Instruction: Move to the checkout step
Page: cart
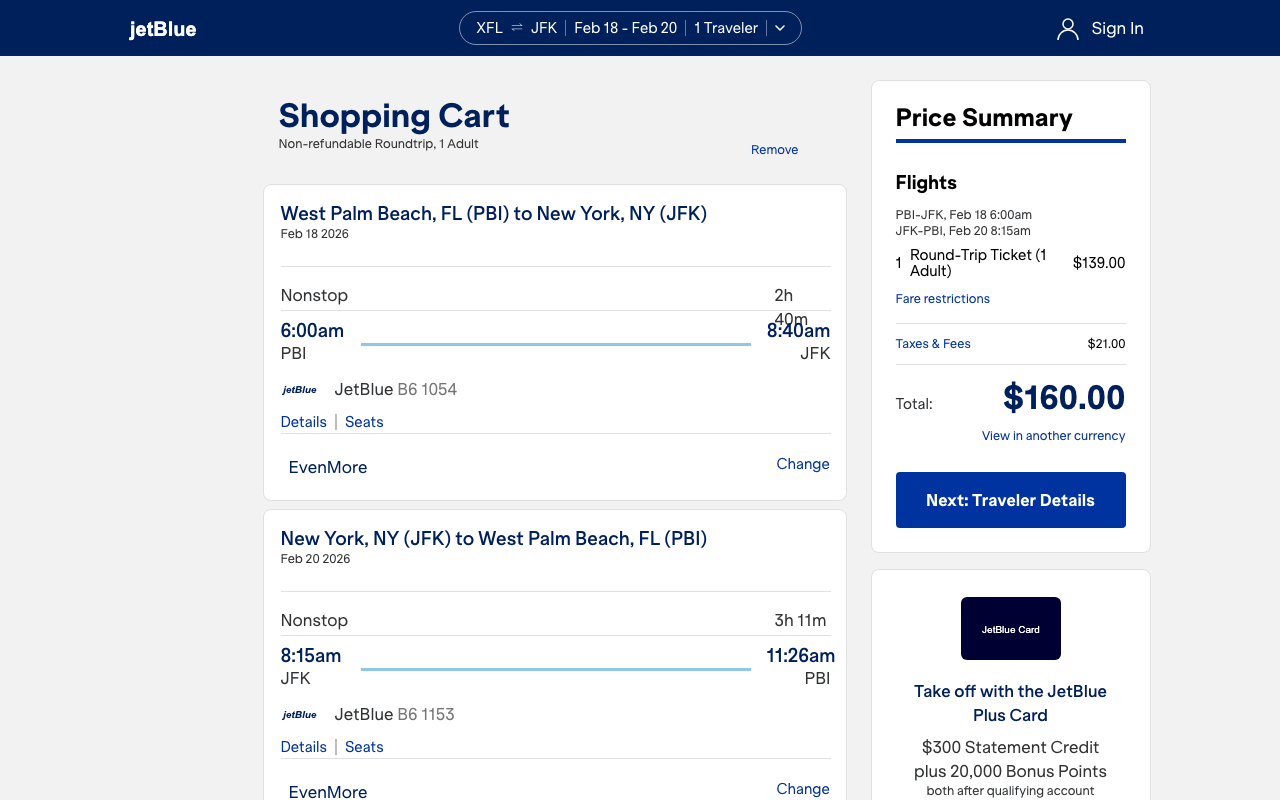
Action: click